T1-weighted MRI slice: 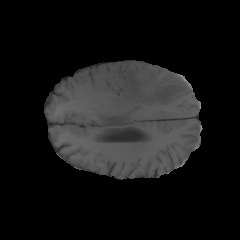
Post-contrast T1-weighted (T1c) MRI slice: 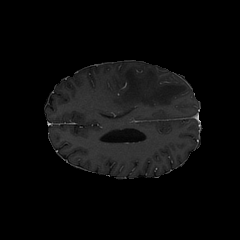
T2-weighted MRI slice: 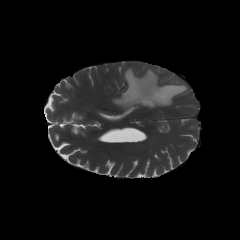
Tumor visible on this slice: yes